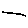
Label: line